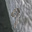
Label: 9